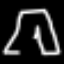
Label: pants